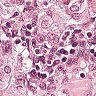
Metastatic tissue present: yes